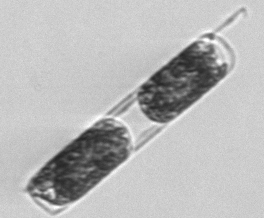
Label: Hemiaulus